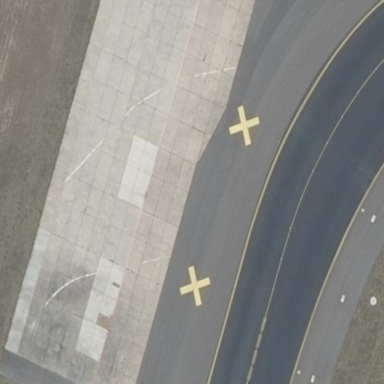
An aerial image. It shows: Apron at the airport.